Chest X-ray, AP view. Patient: 41 years old, sex M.
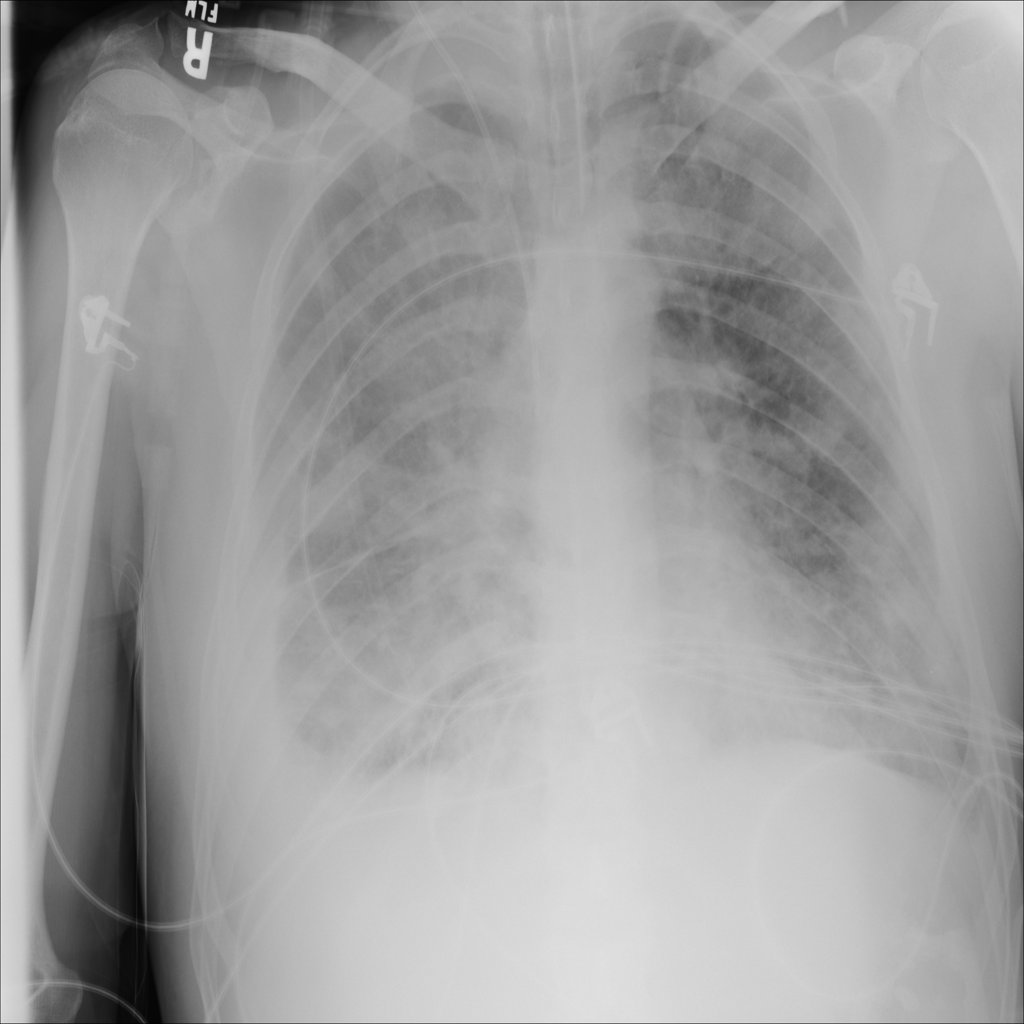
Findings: Consolidation, Effusion, Infiltration, Pleural_Thickening